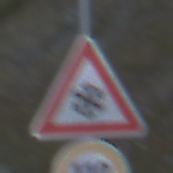
Verkehrszeichen: SchneeOderEisglaette
Zusatzzeichen unten: Geschwindigkeit110
Umgebung: Outdoor, RoadRail
Tageszeit: SunriseSunset
Wetter: Clear
Licht: Natural
Jahreszeit: NotSpecified
Kontrast: LowContrast